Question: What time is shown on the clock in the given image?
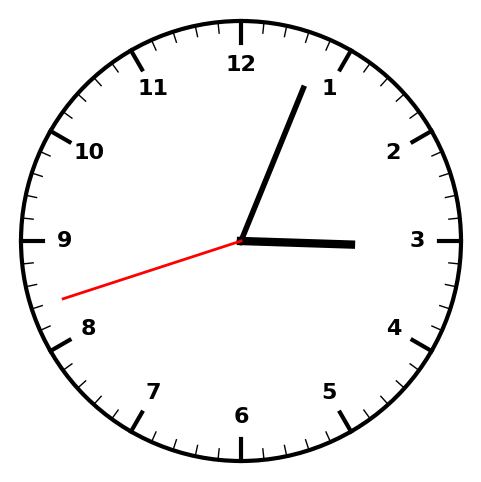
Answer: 03:03:42